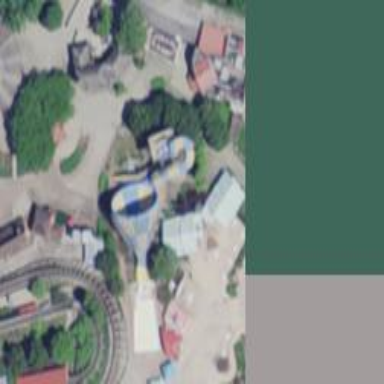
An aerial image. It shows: Water slide attraction.